Question: I am using <URL> library and have a set of data entries where the Y values are between 20 - 30 and I'm currently displaying it in a Line chart. However, I notice that there is a big gap because the Y-axis starts at 0 instead of 20.

How can I make Y-axis to start at the 20 instead of 0? Or even better the minimum of all y-values?
Thank you for your time!
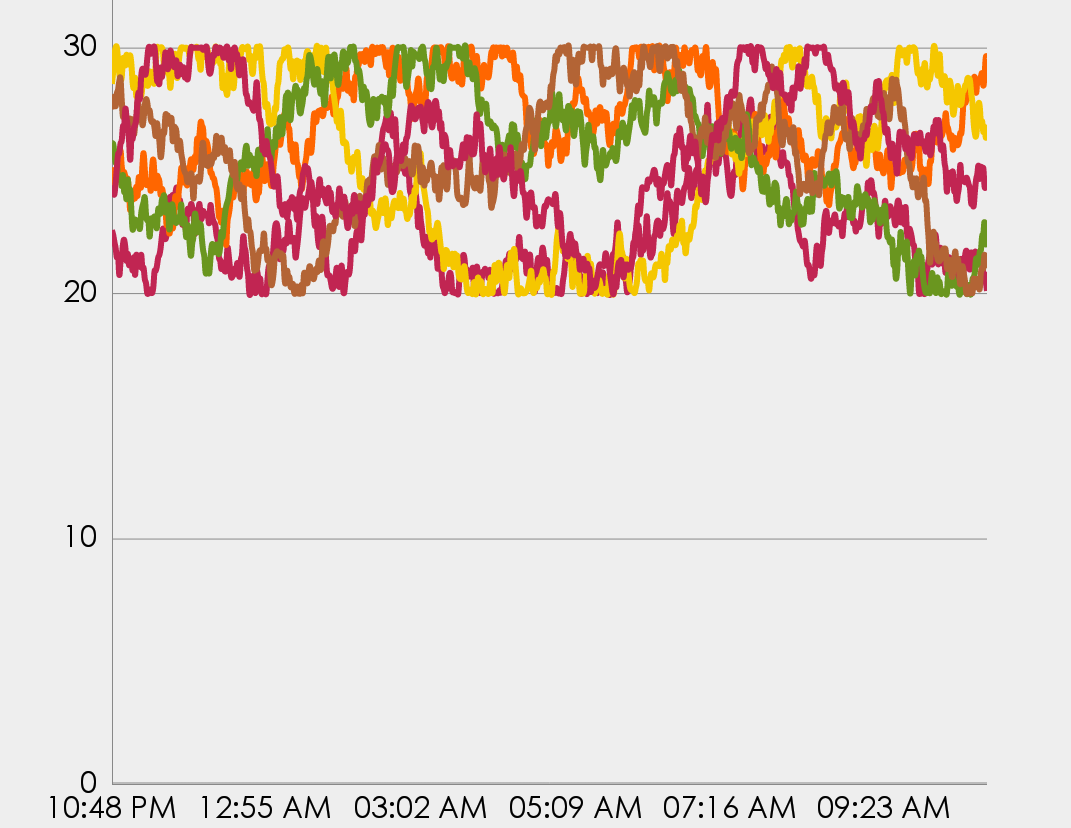
Answer: You can find this in the <URL>.
'yAxis.setAxisMinValue(...)'
allows you to adjust the lower limit of the axis to your needs.